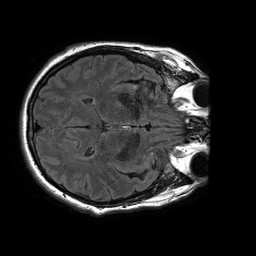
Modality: FLAIR
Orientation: axial
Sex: male
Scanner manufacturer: philips
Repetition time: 11 s
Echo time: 0.125 s